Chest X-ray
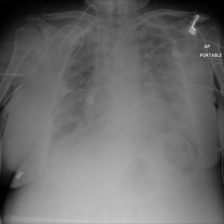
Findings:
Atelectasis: negative
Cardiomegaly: negative
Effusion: negative
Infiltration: positive
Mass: negative
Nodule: negative
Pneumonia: negative
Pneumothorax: negative
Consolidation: negative
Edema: negative
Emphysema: negative
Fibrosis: negative
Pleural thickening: negative
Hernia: negative